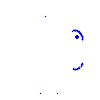
Particle: proton